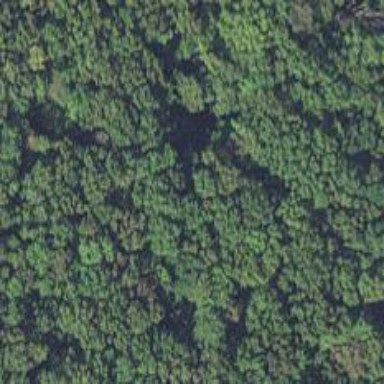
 categorized as swamp according to the Cowardin classification (PFO1E)."